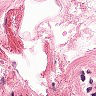
Metastatic tissue present: no